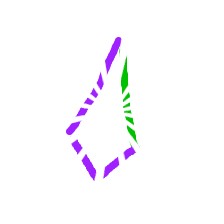
Shape: kite